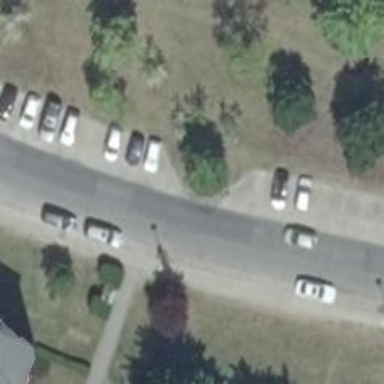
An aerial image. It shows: Residential road with asphalt surface. There is parallel parking available on the left side.